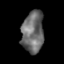
Tissue: skin
Cell type: Epithelial cells
Senescence score: 0.2054
Nuclear area (px): 889
Mean DAPI intensity: 107.714